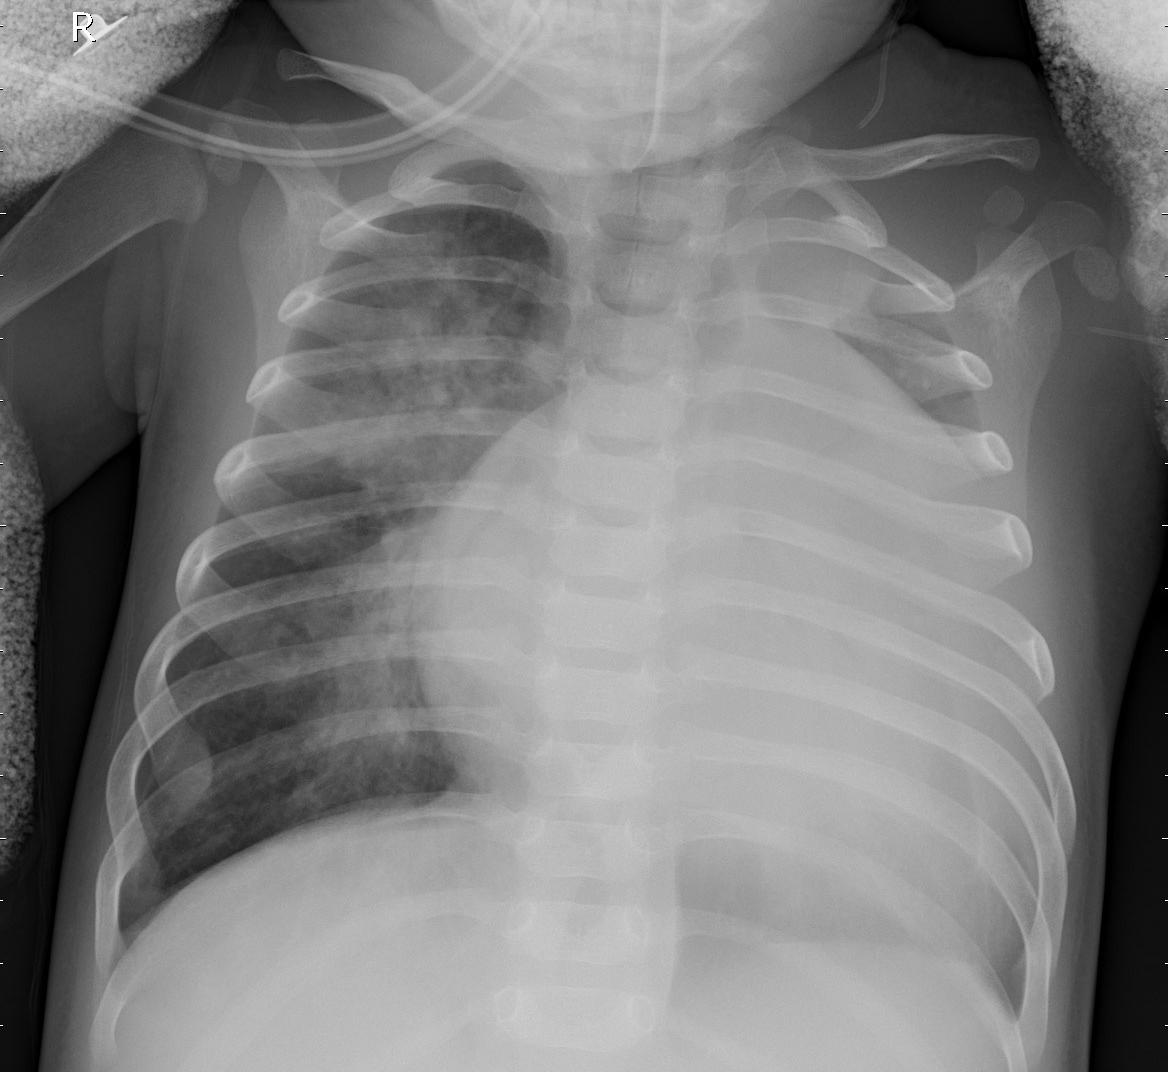
Diagnosis: PNEUMONIA